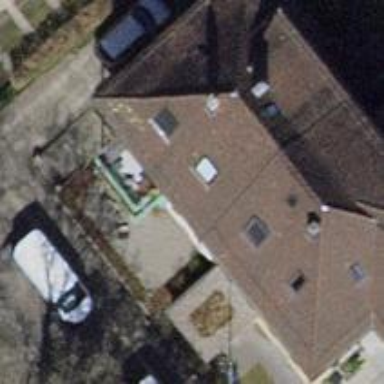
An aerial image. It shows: Building with apartments featuring tiled roof.